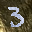
Label: 3